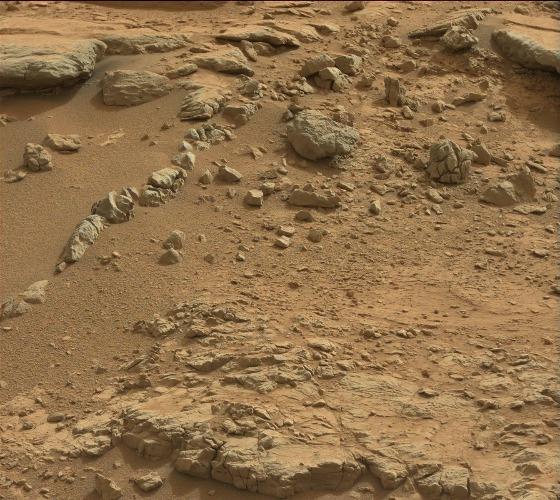
Terrain classes present: Bedrock, Gravel / Sand / Soil, Rock, Shadow